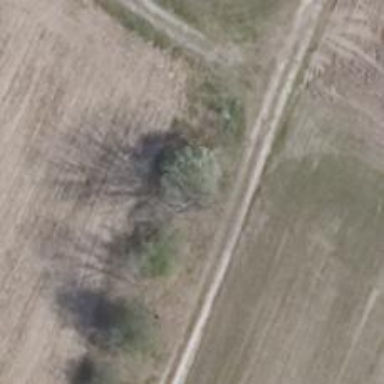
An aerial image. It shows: Row of deciduous broadleaved trees.